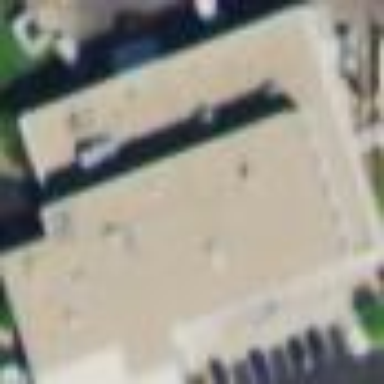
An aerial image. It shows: Retail building.